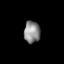
Tissue: lung
Cell type: Epithelial cells
Senescence score: 0.2367
Nuclear area (px): 345
Mean DAPI intensity: 139.58